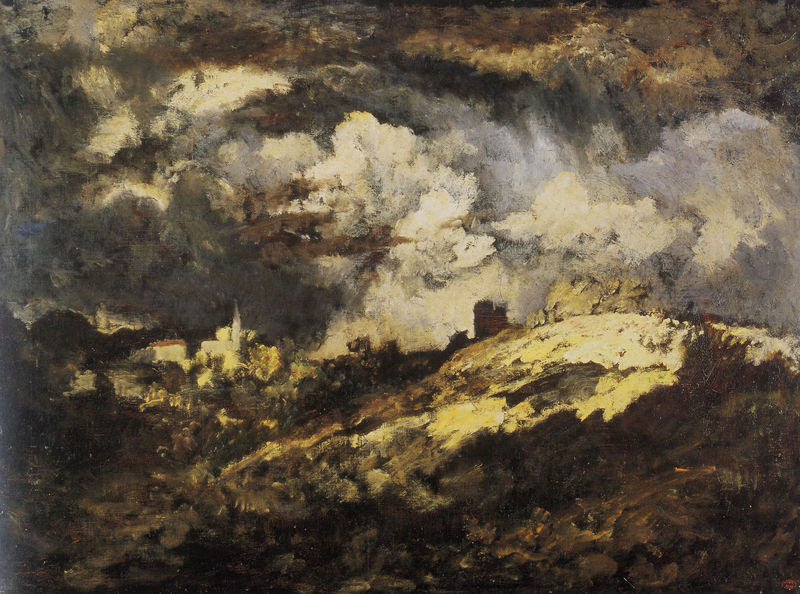
Titel: Gewitterlandschaft
Künstler: Narcisse Diaz
Standort: Cambridge (England)
Institution: Fitzwilliam Museum
Schlagwörter: baum, berg, blau, dunkel, felsen, gemälde, gewitter, himmel, schatten, wasser, weiß, wolken, bäume, gelb, grün, kirchturm, landschaft, ocker, stadt, braun, grau, hell, impressionisme, licht, nacht, schwarz, anlage, gras, haus, wiese, beige, malerei, stein, steine, öl, felder, häuser, hügel, natur, wind, büsche, kirche, pastos, sonne, land, gold, wald, wasserfall, anhöhe, turm, turmspitze, hellblau, gischt, düster, ort, berghang, gebirge, dorf, wise, hüge, kleinstadt, böschung, constable, gewalt, sturm, turner, unwetter, wetter, duktus, france, regen, village, dunkelgrau, strahlen, festung, wälder, wirbel, acryl, kuppe, hell-dunkel, hellgrau, mauern, schloß, expressiv, sonnenstrahlen, sombre, impresionismus, gesträuch, gebirgslandschaft, orage, schlieren, lumière, arbre, soleil, ciel, nature, paysage, orange, gewölk, clocher, tosen, pluie, campagne, wlad, nuage, nuages, ominous, eglise, niederschlag, wolkenbruch, william, provence, réalisme, herbe, buisson, courbet, strum, forêt, tempete, vent, clair, hugo, gainsborough, turmspritze, victor, lost, hüel wolken, landschaft mit stadt, buissons*, ornans, dechainement, doigt de dieu, village perché, oran, paysae, township, dread, hopelessness